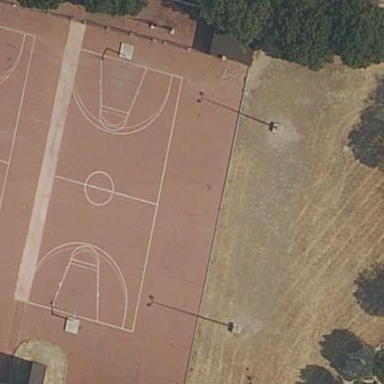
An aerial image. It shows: Basketball court located in leisure land pitch.